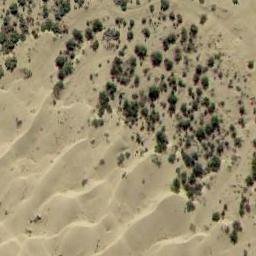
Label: chaparral